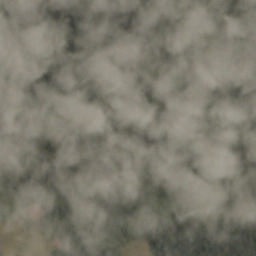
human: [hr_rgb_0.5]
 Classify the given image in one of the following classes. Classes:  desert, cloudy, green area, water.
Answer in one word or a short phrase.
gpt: cloudy